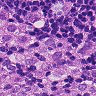
Metastatic tissue present: yes